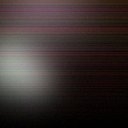
Screen state: off